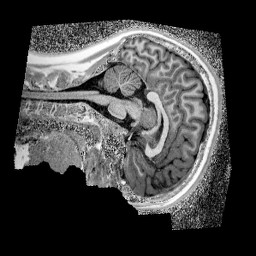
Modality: UNIT1_denoised
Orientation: sagittal
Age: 13
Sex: male
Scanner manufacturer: siemens
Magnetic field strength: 3 T
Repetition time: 4 s
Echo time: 0.00299 s